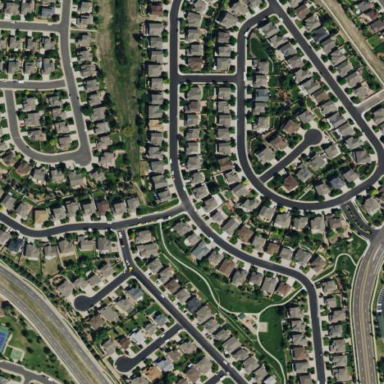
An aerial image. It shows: Residential area consisting of single-family homes.